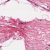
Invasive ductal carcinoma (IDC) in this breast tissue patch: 0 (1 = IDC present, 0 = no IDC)